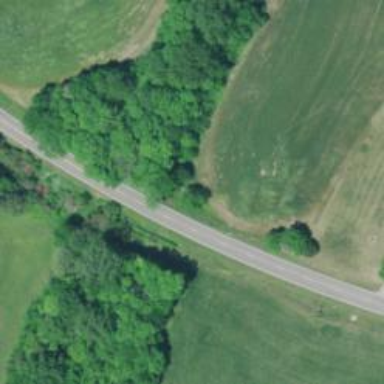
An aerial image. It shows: Culvert tunnel.